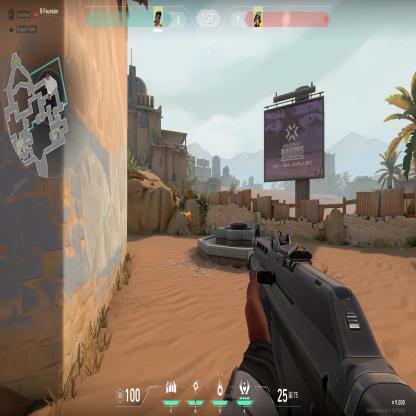
Label: enemy